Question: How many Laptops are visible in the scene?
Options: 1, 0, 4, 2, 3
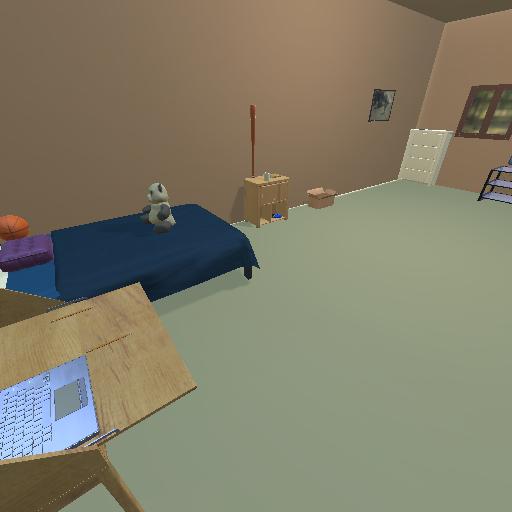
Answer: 1